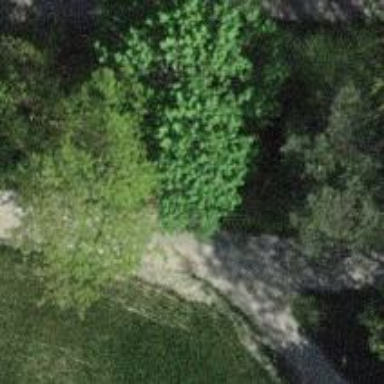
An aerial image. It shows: Unpaved footway.